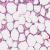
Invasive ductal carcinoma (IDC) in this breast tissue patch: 0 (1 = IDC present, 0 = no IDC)